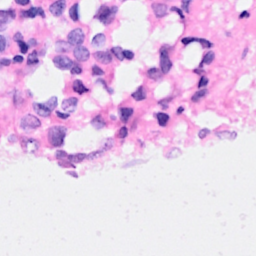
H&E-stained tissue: Breast